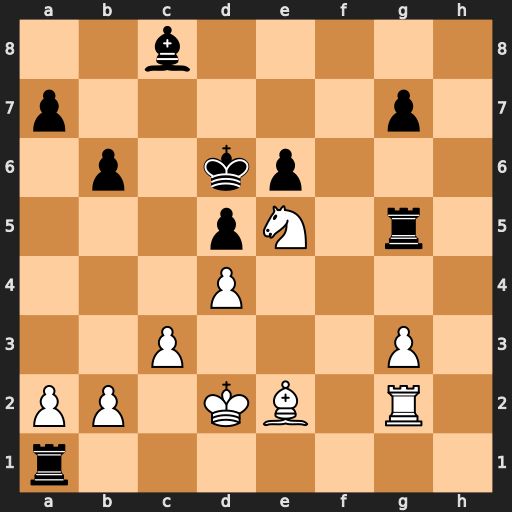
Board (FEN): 2b5/p5p1/1p1kp3/3pN1r1/3P4/2P3P1/PP1KB1R1/r7
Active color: w
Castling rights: -
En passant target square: -
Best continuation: Nf7+ Ke7 Nxg5